Question: Count the number of objects in the diagram.
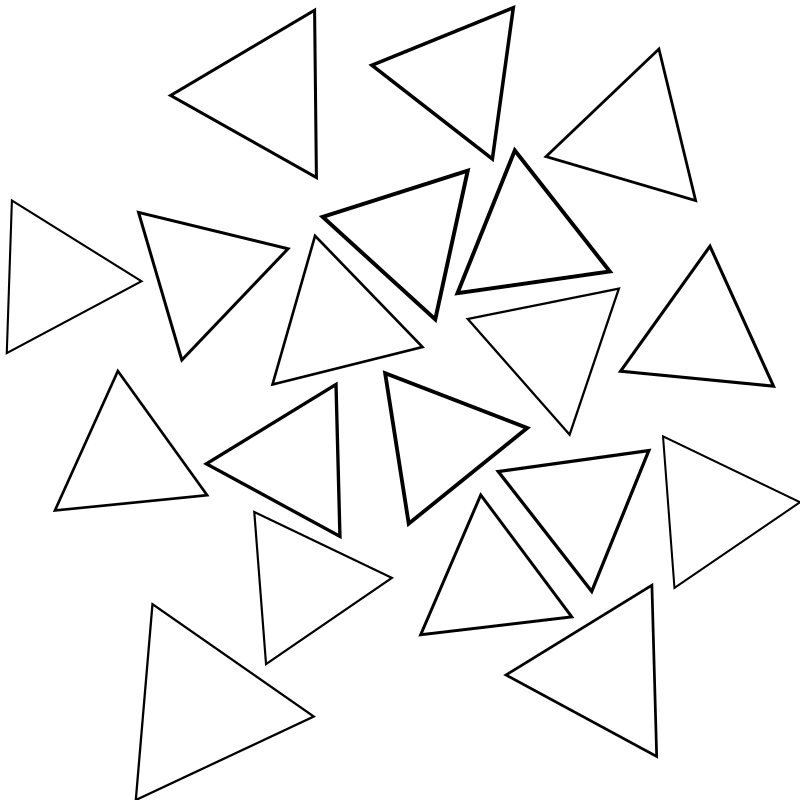
Answer: 19